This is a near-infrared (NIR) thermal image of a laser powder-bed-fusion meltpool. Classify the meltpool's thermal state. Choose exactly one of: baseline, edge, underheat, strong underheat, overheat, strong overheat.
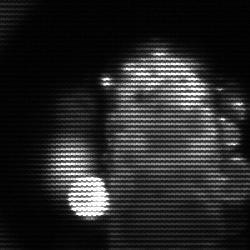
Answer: strong underheat